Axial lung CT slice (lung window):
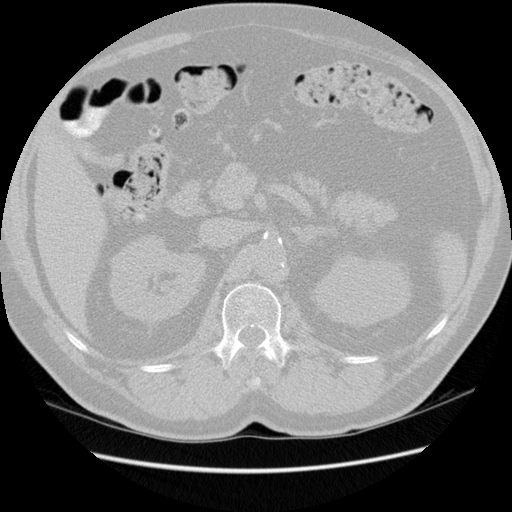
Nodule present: no